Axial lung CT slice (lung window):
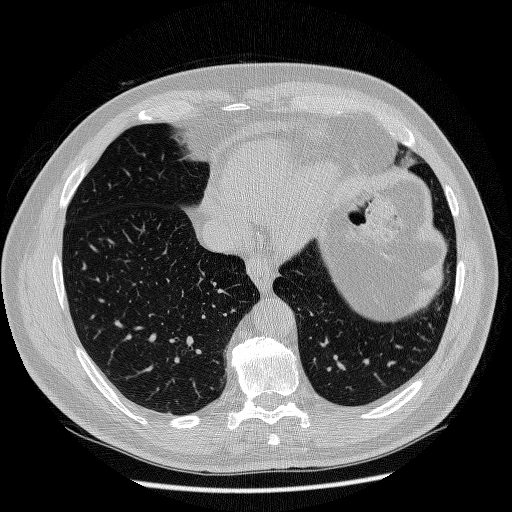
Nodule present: no